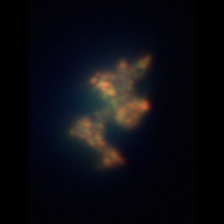
Taxon: Unknown_detritus
Group: Unknown